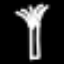
Label: palm tree